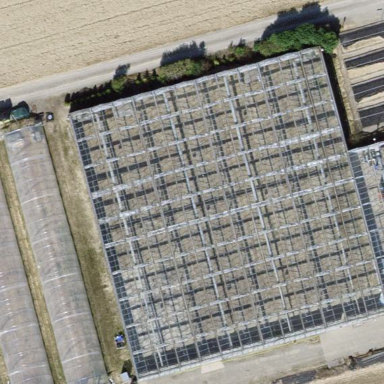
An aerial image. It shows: Greenhouse used for horticulture.